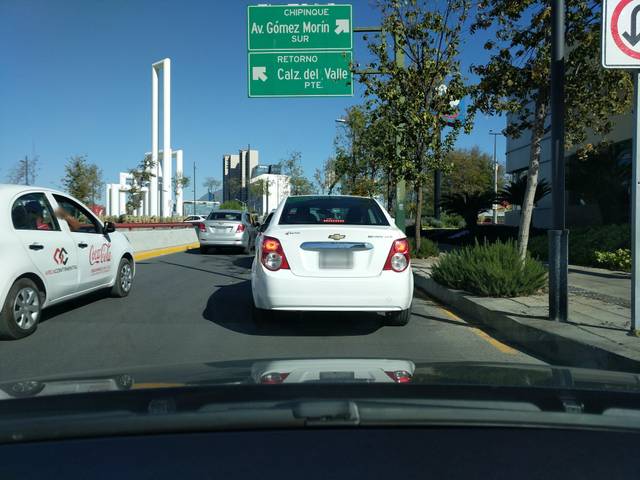
Region: Mexico
Coordinates: 25.654, -100.359